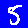
Digit: 5